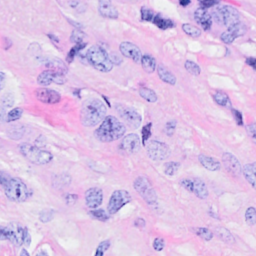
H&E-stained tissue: Breast